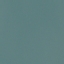
Label: SeaLake